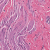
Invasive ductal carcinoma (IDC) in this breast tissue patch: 0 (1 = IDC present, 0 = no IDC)